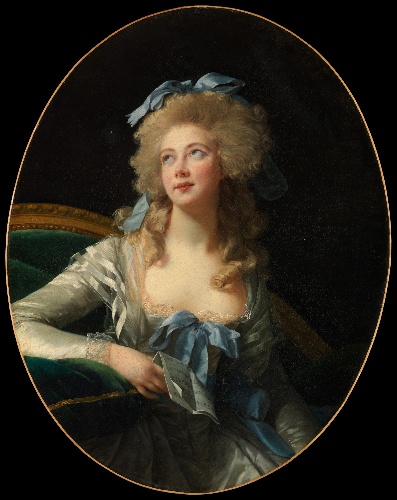
Title: Madame Grand (Noël Catherine Vorlée, 1761–1835)
Artist: Elisabeth Louise Vigée Le Brun
Artist bio: French, Paris 1755–1842 Paris
Date: 1783
Object type: Painting
Classification: Paintings
Medium: Oil on canvas
Dimensions: Oval, 36 1/4 x 28 1/2 in. (92.1 x 72.4 cm)
Department: European Paintings
Credit line: Bequest of Edward S. Harkness, 1940
Accession year: 1950
Repository: Metropolitan Museum of Art, New York, NY
Tags: Portraits|Women